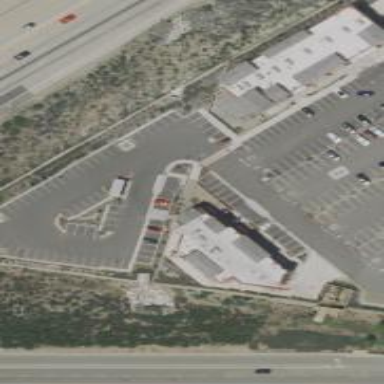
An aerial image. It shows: Fitness center located in leisure land.